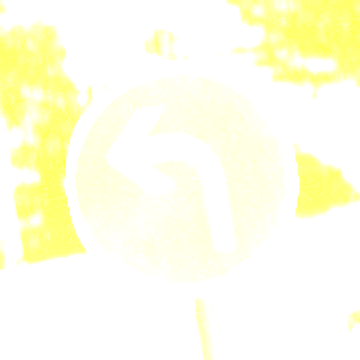
Verkehrszeichen: VorgeschriebeneFahrtrichtungLinks
Umgebung: Outdoor, Urban
Tageszeit: Night
Wetter: PartlyCloudy
Licht: Artificial
Jahreszeit: NotSpecified
Kontrast: HighContrast